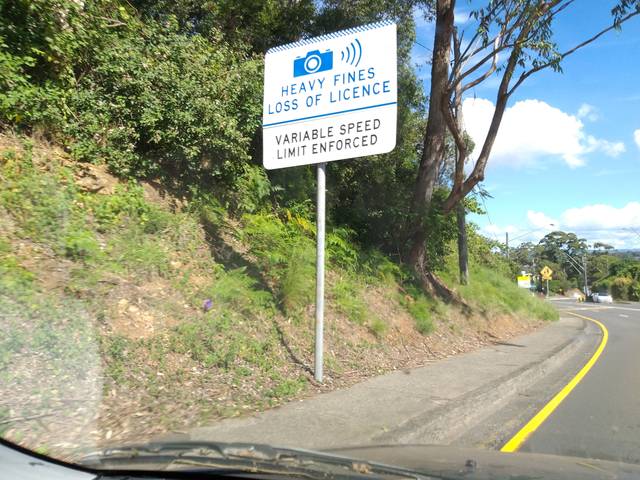
Region: Australia
Coordinates: -34.427, 150.87